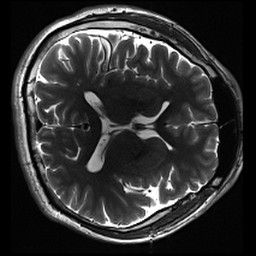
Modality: inplaneT2
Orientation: axial